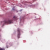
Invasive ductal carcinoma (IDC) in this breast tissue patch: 0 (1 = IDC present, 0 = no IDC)